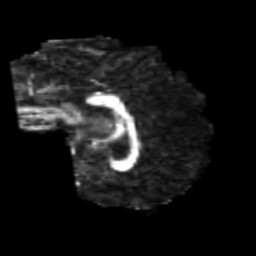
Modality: FA
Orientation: sagittal
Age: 24
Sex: male
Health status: healthy
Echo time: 0.074 s